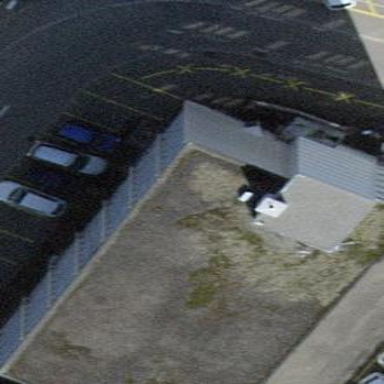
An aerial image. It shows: Office building with flat roof.